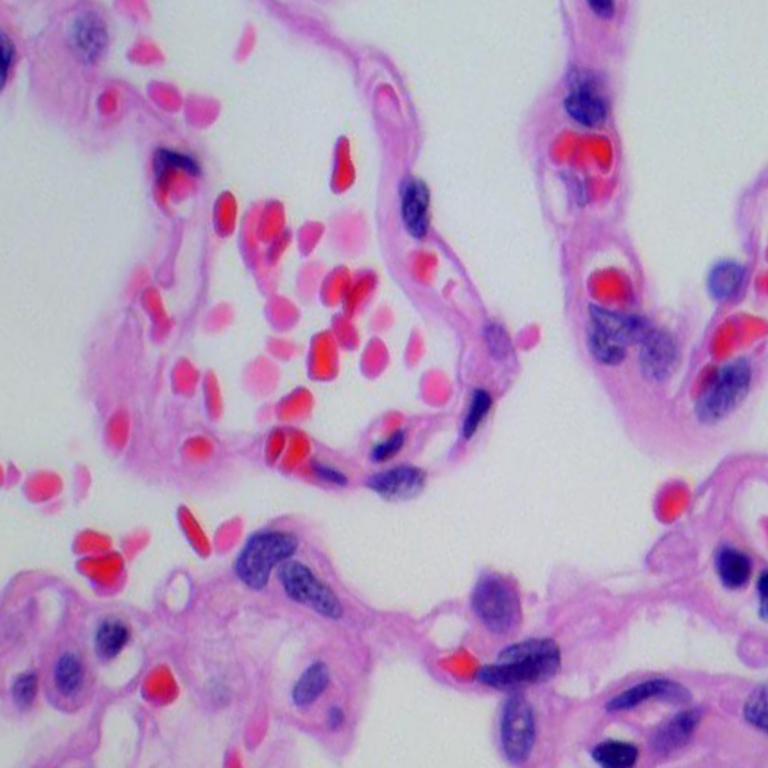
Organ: lung
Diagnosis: benign